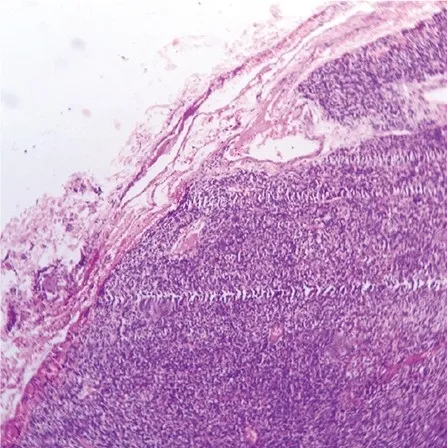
Histopathology of the surgically resected right inferior parathyroid showing sheets of cells without any evidence of capsular invasion (low magnification).
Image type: pathology (h&e)